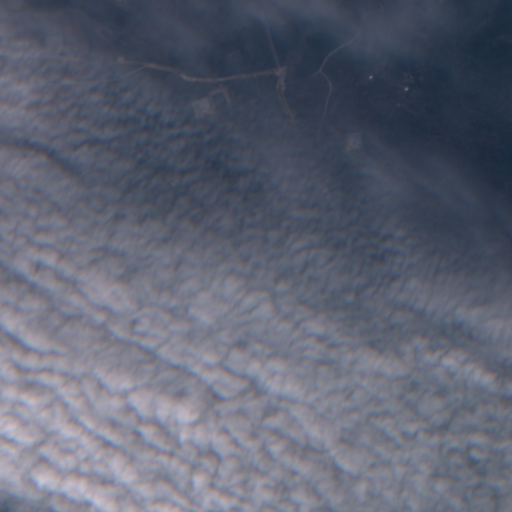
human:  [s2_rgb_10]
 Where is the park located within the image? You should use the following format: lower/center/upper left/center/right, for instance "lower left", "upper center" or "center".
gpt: The park is located in the lower left of the image.
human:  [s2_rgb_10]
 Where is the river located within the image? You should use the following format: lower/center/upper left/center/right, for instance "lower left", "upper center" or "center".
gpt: The river is located in the left of the image.
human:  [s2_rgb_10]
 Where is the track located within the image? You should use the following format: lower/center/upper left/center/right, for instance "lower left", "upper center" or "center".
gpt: There is no track in the image.